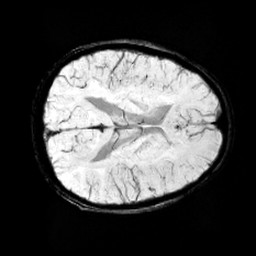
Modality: minIP
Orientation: axial
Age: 12
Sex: male
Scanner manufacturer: siemens
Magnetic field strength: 3 T
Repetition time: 0.027 s
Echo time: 0.02 s